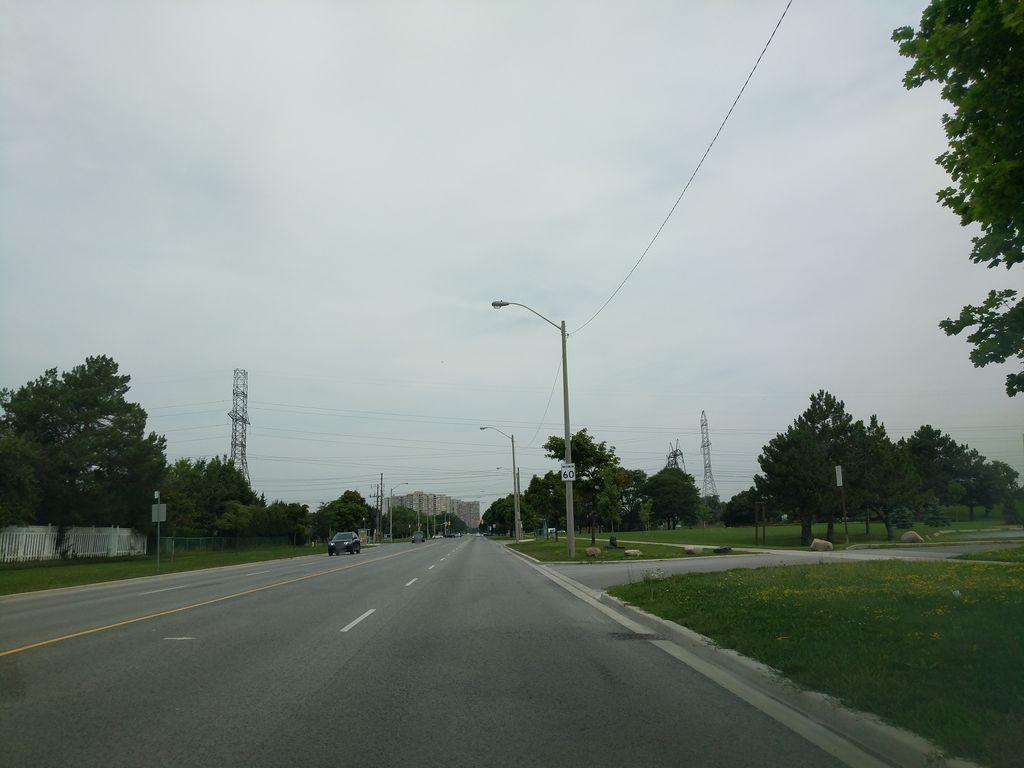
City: toronto